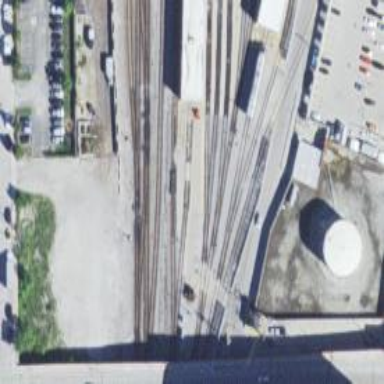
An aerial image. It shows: Railway yard.